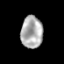
Tissue: prostate
Cell type: T cells
Senescence score: 0.3556
Nuclear area (px): 687
Mean DAPI intensity: 172.889